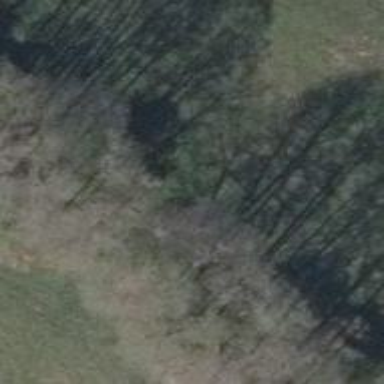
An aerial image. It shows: Row of trees in natural setting.